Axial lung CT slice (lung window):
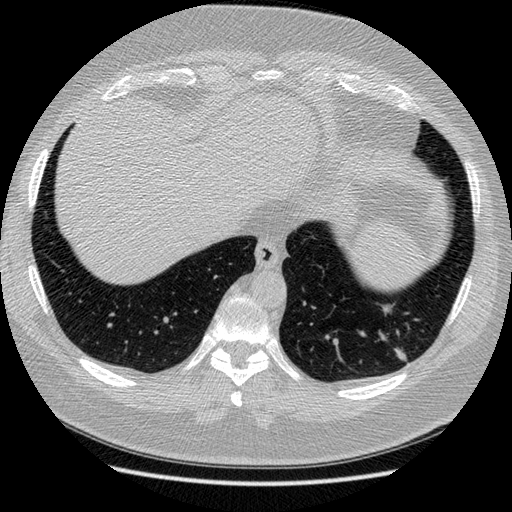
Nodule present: yes
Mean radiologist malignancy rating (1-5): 3.25